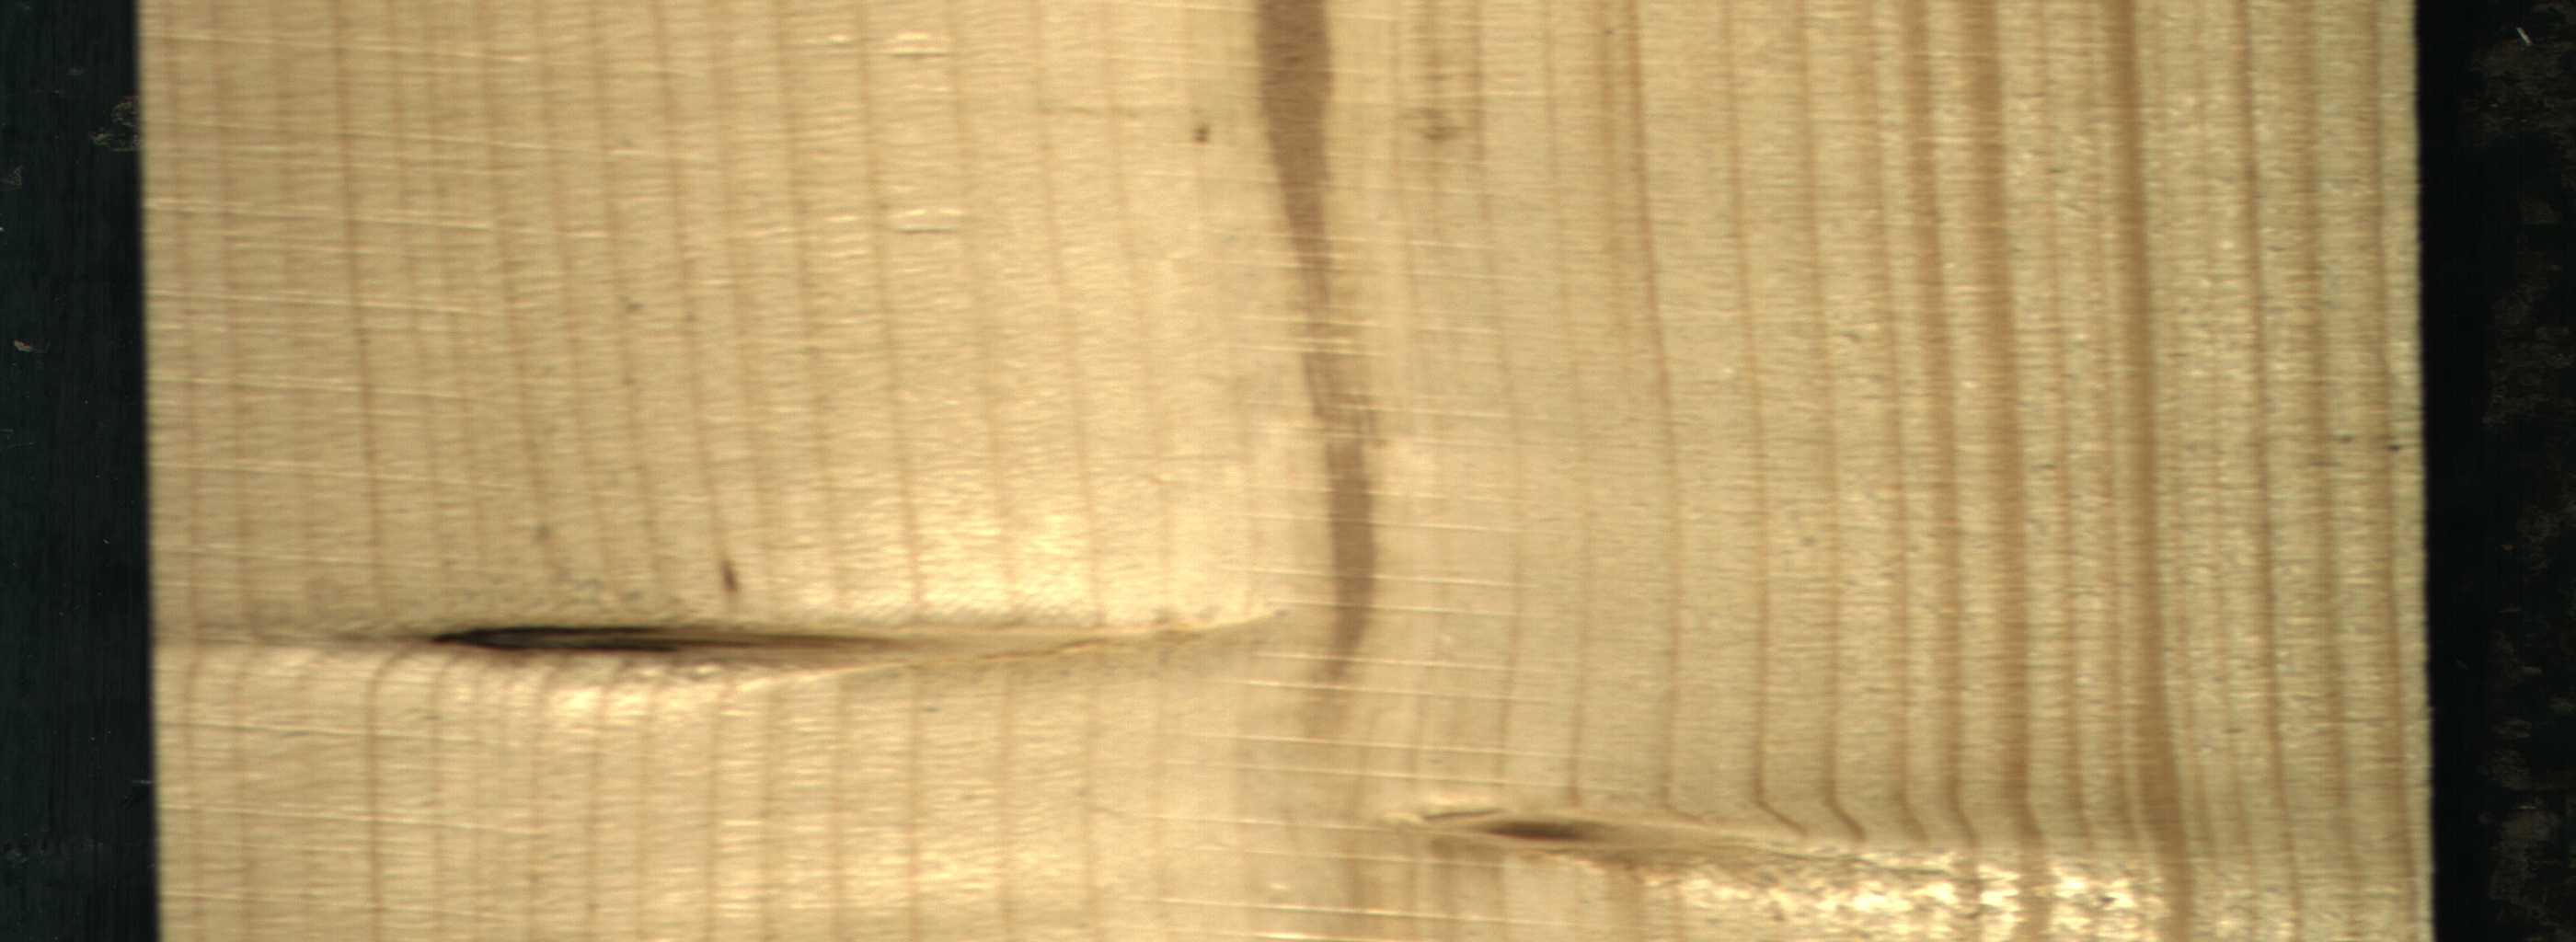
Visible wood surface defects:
Marrow
Marrow
Dead_Knot
Live_Knot